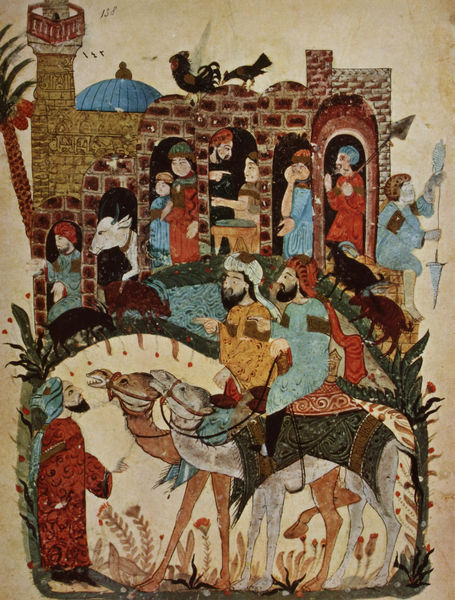
Titel: Versammlung des al-Hariri: Diskussion am Dorf
Künstler: Yahya ibn Mahmud al-Wasiti
Standort: Paris
Institution: Bibliothèque Nationale.
Schlagwörter: blau, gemälde, mann, vogel, wasser, aquarell, bäume, frauen, gelb, grün, menschen, ocker, see, stadt, blumen, braun, bunt, männer, orange, türkis, weiss, blüten, gebäude, gras, haus, rot, schloss, tiere, wiese, teppich, bart, bärte, architektur, stehen, bild, gräser, vögel, gewand, gold, gewänder, kind, blatt, pflanzen, reiter, turm, früchte, garten, reiten, ritt, bogen, zwei, farben, mauer, ziegel, farbe, kuh, rind, kuppel, lanze, soldaten, palme, bögen, karawane, oase, wasserfarben, burg, glaube, moschee, orient, orientalisch, religion, palast, festung, mauerwerk, asien, seite, säbel, waffe, herrscher, distel, rom, arabisch, hubi, mauern, mittelalter, krieger, schlos, palmen, speer, speere, ankunft, hahn, huhn, gestickt, rabe, kraut, schafe, ochse, stier, turban, miniatur, ziege, arabien, islam, osmanisch, handschrift, araber, turbane, ananas, sultan, spindel, spinnen, ziegen, hühner, nischen, minarett, arabeske, kamel, oasen, terror, lot, buchillustration, buchmalerei, beduine, islamisch, kamele, dromedar, mohammed, mekka, medina, minaret, mosche, kokospalme, dromedare, östlich, harren, kamelreiter, karawnae, maqamat, perganent, speel, vögel7, bbild, 138, alexanderroman, glaueb, sindel